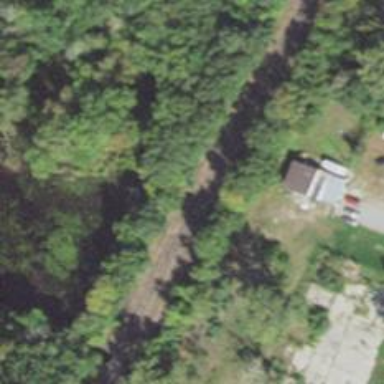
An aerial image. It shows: Disused railway siding.